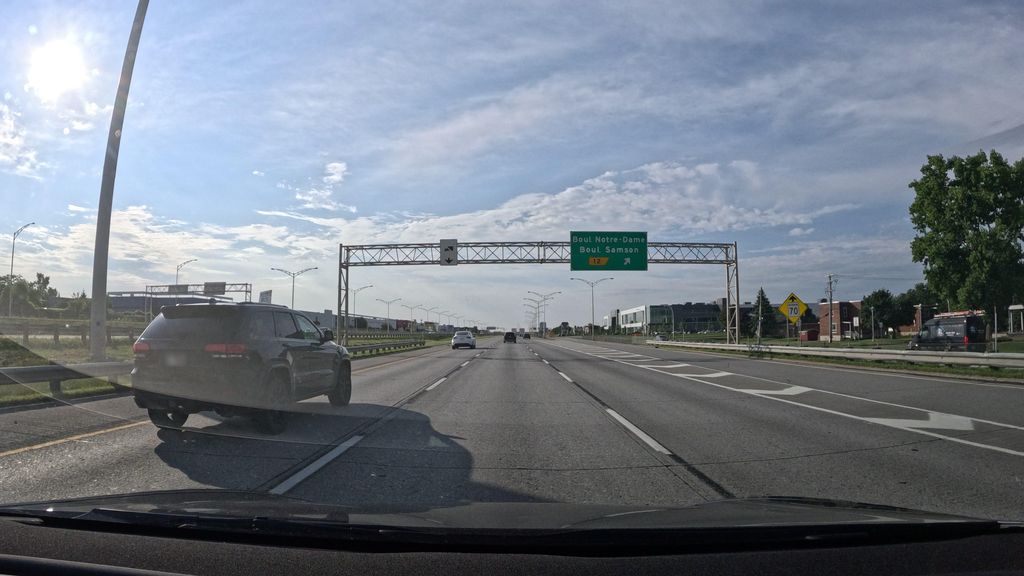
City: montreal